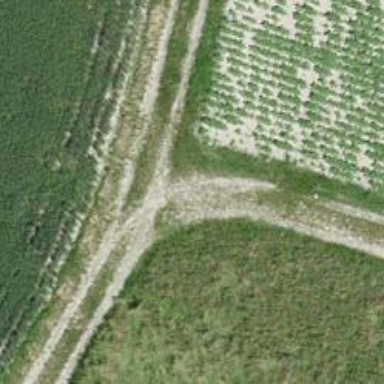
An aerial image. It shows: Unpaved track with grade3 track type.